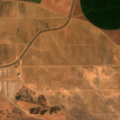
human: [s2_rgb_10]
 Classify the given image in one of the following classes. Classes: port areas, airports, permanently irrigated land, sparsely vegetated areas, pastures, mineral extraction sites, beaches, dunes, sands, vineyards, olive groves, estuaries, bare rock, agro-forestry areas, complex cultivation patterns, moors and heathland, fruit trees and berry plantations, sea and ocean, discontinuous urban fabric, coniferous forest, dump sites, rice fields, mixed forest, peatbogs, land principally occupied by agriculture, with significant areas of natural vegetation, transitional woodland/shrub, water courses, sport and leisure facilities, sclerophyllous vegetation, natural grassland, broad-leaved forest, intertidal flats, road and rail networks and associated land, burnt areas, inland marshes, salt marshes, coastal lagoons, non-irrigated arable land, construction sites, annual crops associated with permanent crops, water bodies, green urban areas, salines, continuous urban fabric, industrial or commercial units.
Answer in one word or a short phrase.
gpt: non-irrigated arable land, permanently irrigated land, olive groves, pastures, agro-forestry areas